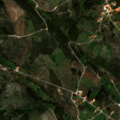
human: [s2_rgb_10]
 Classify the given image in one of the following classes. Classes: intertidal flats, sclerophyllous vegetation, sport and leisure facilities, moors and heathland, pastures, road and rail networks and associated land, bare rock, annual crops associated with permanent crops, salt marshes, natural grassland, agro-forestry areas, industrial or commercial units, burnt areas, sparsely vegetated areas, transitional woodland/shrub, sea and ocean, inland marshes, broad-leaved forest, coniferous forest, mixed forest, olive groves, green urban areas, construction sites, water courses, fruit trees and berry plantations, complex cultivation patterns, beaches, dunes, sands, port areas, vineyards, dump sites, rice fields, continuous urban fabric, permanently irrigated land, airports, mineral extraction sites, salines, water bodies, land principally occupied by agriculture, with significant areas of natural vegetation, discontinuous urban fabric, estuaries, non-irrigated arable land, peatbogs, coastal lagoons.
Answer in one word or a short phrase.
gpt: olive groves, complex cultivation patterns, land principally occupied by agriculture, with significant areas of natural vegetation, sclerophyllous vegetation